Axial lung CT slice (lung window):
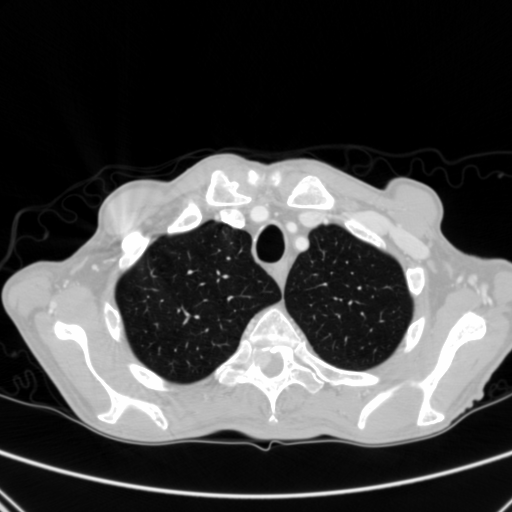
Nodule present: no